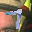
Label: 7